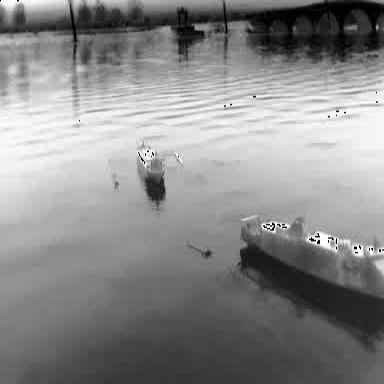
There are two objects shown in the infrared image, including a liner, and a container_ship.